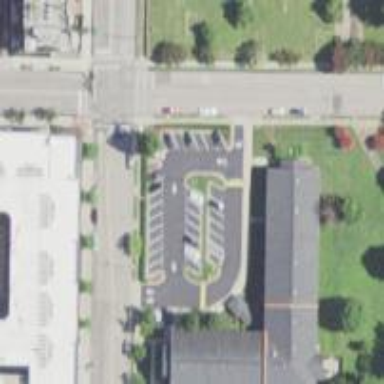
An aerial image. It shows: Commercial building.